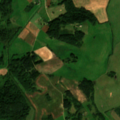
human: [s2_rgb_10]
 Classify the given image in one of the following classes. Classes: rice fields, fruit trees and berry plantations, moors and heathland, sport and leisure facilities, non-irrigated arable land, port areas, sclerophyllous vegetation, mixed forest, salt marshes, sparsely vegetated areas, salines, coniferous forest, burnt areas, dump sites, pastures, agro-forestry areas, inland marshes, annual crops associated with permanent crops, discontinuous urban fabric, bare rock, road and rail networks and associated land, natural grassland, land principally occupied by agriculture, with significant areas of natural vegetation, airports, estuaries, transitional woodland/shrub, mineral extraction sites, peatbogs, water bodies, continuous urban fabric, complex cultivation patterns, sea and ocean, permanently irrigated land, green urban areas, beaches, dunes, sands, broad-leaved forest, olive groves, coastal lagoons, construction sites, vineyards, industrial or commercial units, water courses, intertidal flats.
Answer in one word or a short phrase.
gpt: pastures, complex cultivation patterns, land principally occupied by agriculture, with significant areas of natural vegetation, broad-leaved forest, transitional woodland/shrub